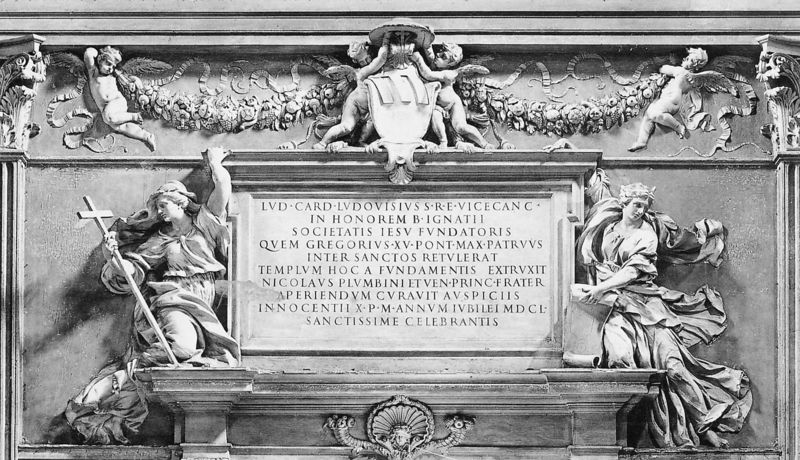
Titel: Inschrift über der Innenseite des Kirchenportals
Künstler: Alessandro Algardi
Standort: Rom, S. Ignazio (EU - I - Latium)
Schlagwörter: umhang, frauen, hut, marmor, säule, barock, sockel, stein, kirche, gewand, girlande, krone, engel, relief, schrift, papst, tafel, inschrift, steinmetz, foto, kreuz, denkmal, schwarz-weiss, kardinal, kranz, intarsien, girlanden, wappen, putz, grab, dynamisch, schriftrolle, putten, maria, putti, kreut, latein, gedenktafel, epitaph, grabstein, blumenkette, tagel, gedenktagel